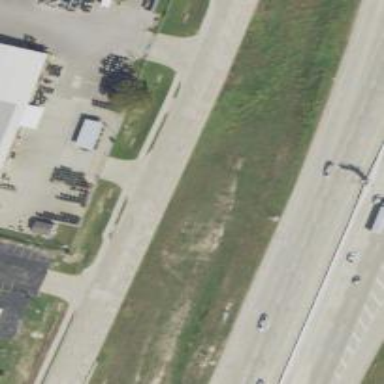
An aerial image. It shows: Secondary road with frontage road alongside.